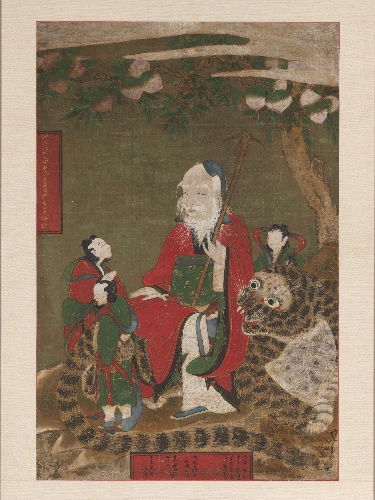
Title: 작자미상 산신과 호랑이   조선|作者未詳 山神圖   朝鮮|Mountain God with Tiger and Attendants
Date: 1874
Object type: Painting
Classification: Paintings
Medium: Framed; Ink and color on silk
Culture: Korea
Period: Joseon dynasty (1392–1910)
Dimensions: Painting: 35 1/2 × 23 1/2 in. (90.2 × 59.7 cm)
Frame: 52 3/4 in. × 31 1/4 in. × 1 in. (134 × 79.4 × 2.5 cm)
Department: Asian Art
Credit line: Purchase, Friends of Asian Art Gifts, 2015
Accession year: 2015
Repository: Metropolitan Museum of Art, New York, NY